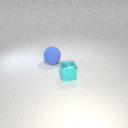
large blue rubber sphere to the left of small cyan metal cube